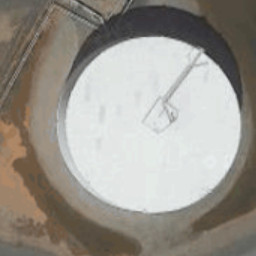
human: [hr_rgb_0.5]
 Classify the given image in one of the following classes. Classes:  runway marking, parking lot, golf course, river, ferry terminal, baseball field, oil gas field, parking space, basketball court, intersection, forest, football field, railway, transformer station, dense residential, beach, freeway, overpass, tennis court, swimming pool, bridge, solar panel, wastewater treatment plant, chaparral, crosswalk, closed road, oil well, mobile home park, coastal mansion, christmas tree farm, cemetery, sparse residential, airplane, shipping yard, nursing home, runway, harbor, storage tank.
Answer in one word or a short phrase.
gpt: storage tank